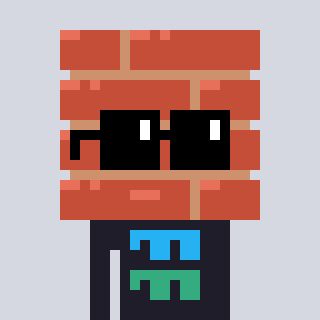
a pixel art character with square black sunglasses, a wall-shaped head and a grayscale-colored body on a cool background